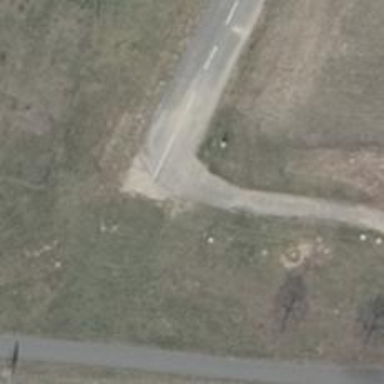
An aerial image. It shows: Asphalt service road.